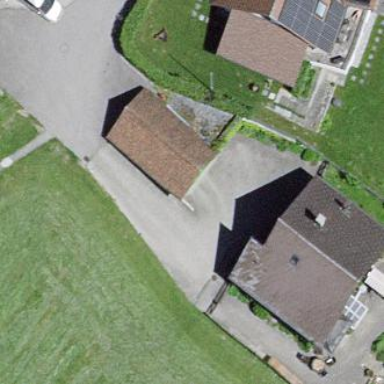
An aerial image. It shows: Garage building.